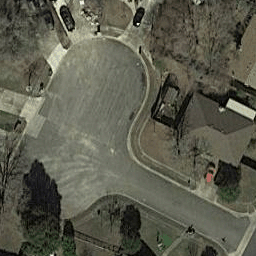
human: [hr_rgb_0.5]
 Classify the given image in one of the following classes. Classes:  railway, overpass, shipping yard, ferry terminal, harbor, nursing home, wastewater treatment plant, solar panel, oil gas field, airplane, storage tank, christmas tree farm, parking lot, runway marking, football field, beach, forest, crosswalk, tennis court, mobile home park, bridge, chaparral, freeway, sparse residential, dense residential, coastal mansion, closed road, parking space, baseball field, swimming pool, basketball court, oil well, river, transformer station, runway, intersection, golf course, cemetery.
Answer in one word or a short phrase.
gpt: closed road